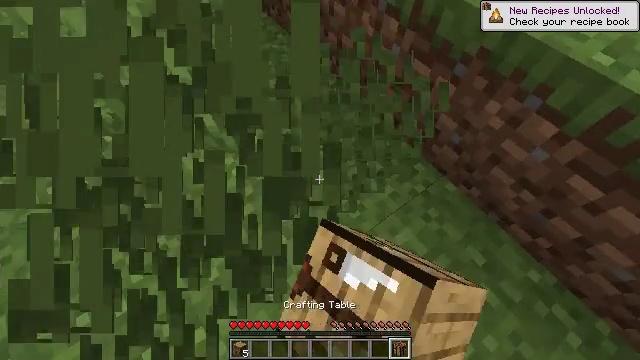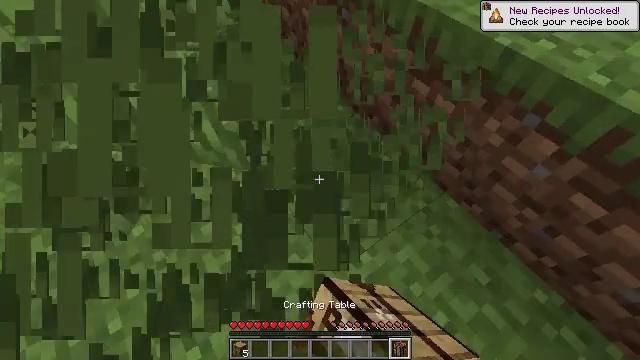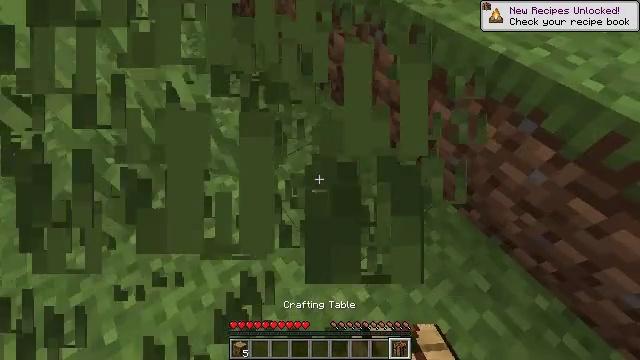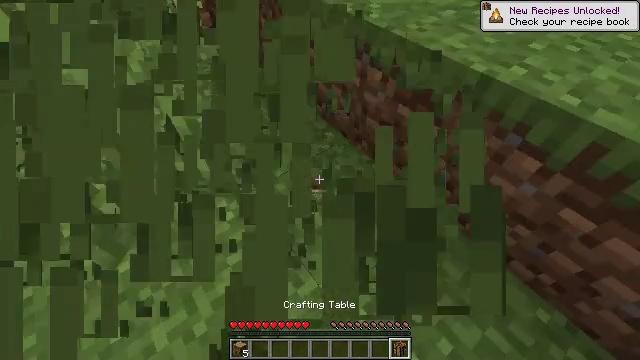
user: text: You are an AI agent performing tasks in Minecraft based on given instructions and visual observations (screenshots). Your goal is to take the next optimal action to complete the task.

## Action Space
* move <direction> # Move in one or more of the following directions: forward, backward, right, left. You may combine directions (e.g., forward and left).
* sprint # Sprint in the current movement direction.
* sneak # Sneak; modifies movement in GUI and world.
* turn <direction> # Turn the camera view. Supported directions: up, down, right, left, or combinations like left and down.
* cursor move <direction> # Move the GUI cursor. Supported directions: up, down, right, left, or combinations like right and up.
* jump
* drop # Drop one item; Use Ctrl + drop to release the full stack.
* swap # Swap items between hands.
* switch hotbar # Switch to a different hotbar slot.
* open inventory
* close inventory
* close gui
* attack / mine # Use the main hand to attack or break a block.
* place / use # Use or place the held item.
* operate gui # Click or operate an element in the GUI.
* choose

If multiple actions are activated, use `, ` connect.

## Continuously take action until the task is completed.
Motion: motion action
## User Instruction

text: Break the grass block.
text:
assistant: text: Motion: turn up, attack / mine
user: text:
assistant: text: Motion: turn up
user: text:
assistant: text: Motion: turn right and up
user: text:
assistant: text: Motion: no_op